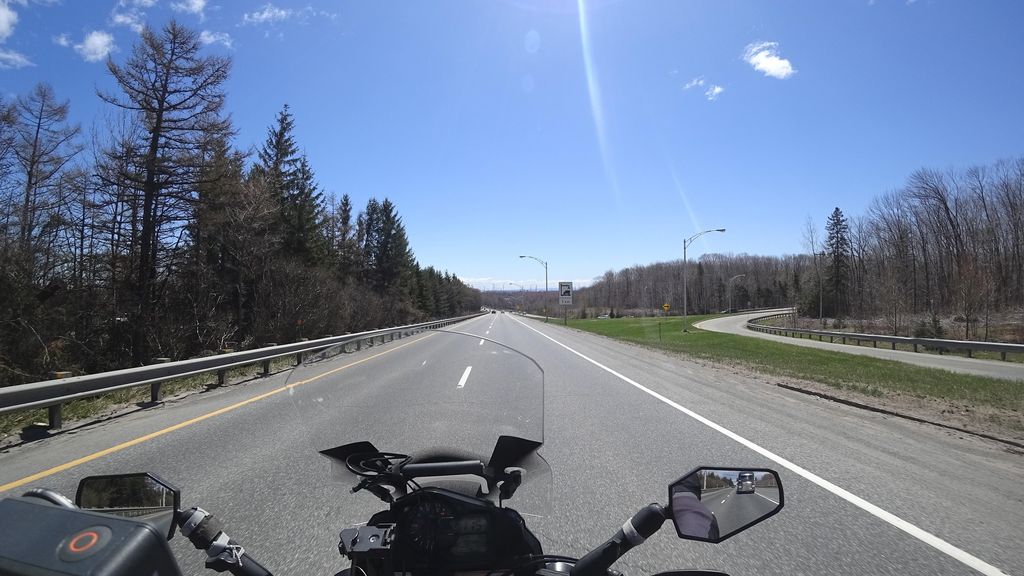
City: quebec_city